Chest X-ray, PA view. Patient: 28 years old, sex M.
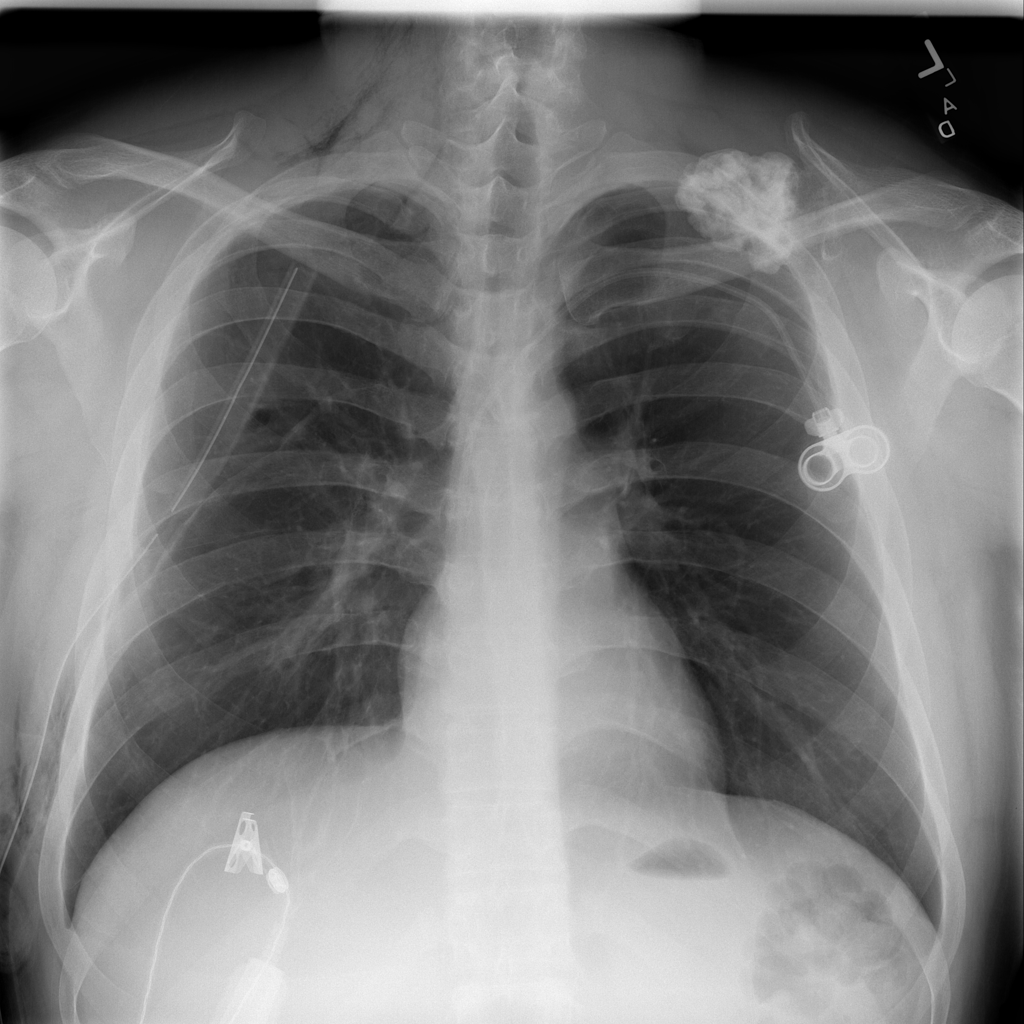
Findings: Mass